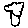
Label: tree